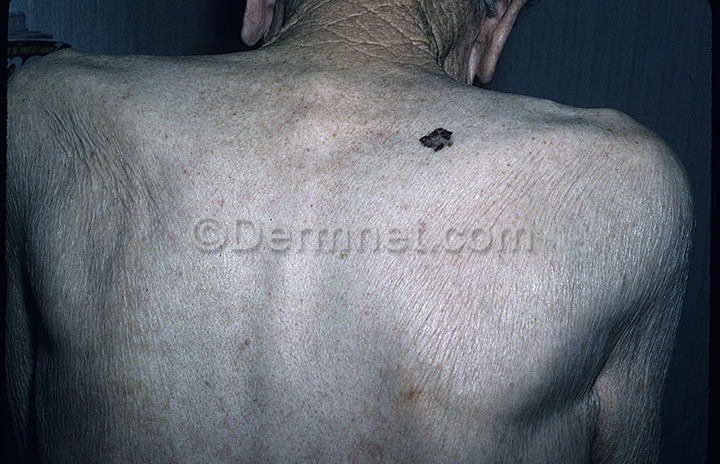
Disease: Melanoma Skin Cancer Nevi and Moles